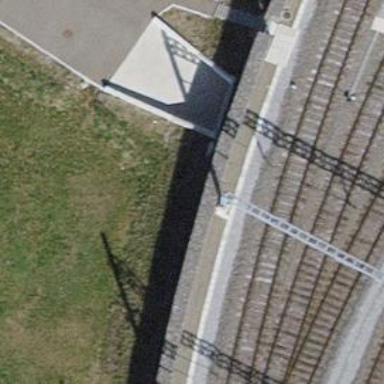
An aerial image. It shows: Railway yard with electrified contact lines.